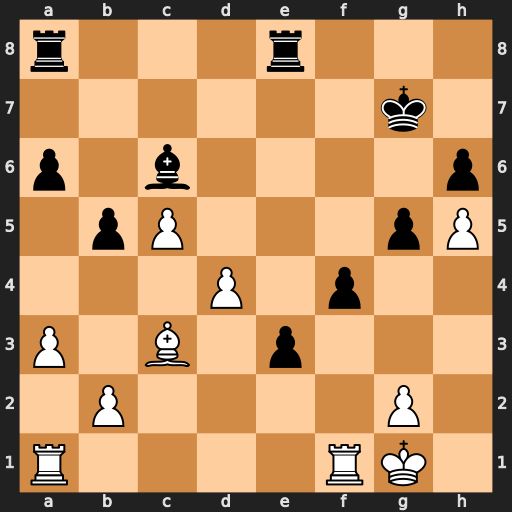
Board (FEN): r3r3/6k1/p1b4p/1pP3pP/3P1p2/P1B1p3/1P4P1/R4RK1
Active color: w
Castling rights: -
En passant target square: -
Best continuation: d5+ Kf7 dxc6